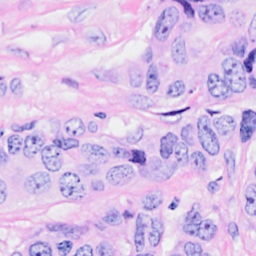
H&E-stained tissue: Breast